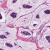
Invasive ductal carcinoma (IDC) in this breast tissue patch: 1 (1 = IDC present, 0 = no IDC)